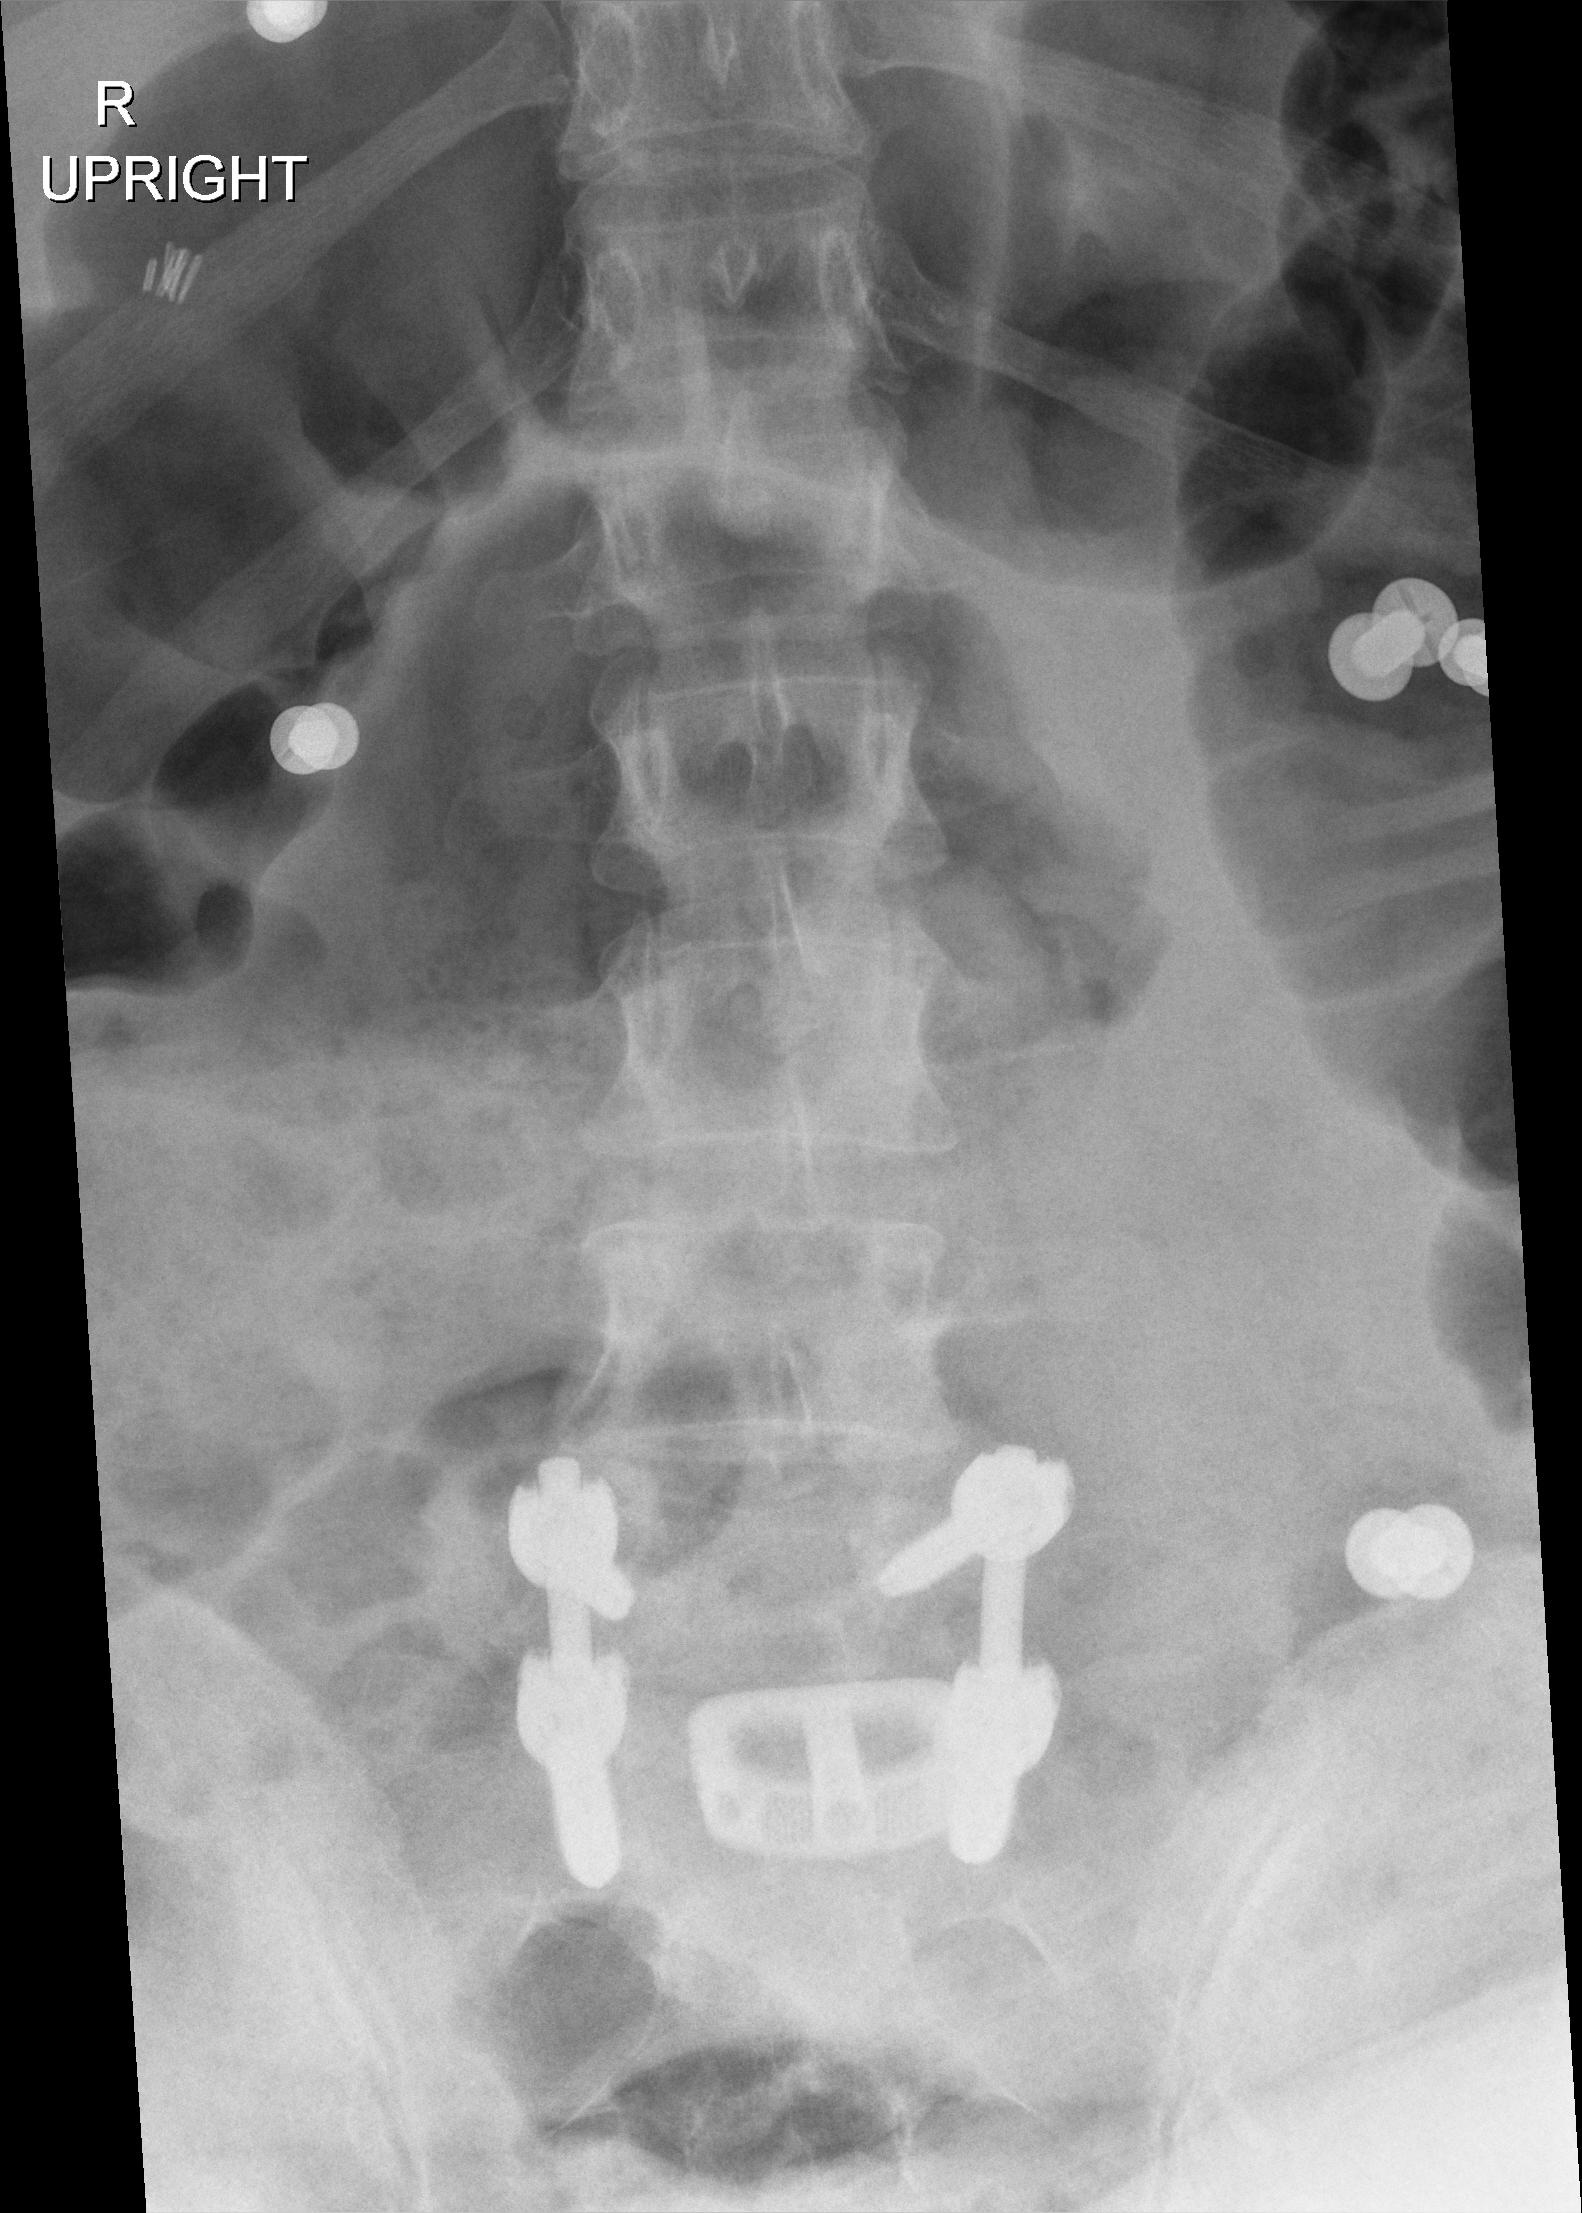
View: AP
Implant manufacturer: orthofix firebird